Question: I am working on a WebSite project...I have c# experience but not HTML or CSS nor much ASP.Net...I am doing the middle-tier portion of a project. Because my UI teammate has been unabailable I have had to do a portion of her work. The following is a screenshot of a search page that searches for available training sessions:

The following is the markup for the GridView for the page:
'''
<asp:GridView ID="gvSearchResults" runat="server" DataSourceID="SqlDataSource1" AutoGenerateColumns="False" >
<Columns>
<asp:TemplateField HeaderText="SessionName">
<ItemTemplate>
<asp:HyperLink ID="hlSessName" runat="server" Text='<%#((SophosEngine.Training_Sessions)Container.DataItem).Session_Name%>' NavigateUrl='<%#"~/About.aspx?sid=" + ((SophosEngine.Training_Sessions)Container.DataItem).Session_ID.ToString() %>'>
</asp:HyperLink>
</ItemTemplate>
</asp:TemplateField>
<asp:TemplateField HeaderText="SessionDescription">
<ItemTemplate>
<asp:Label ID ="lblTestSessDesc" runat="server" Text='<%#((SophosEngine.Training_Sessions)Container.DataItem).Session_Description%>'></asp:Label>
</ItemTemplate>
</asp:TemplateField>
</Columns>
</asp:GridView>
'''
The following is the line from the markup that I am getting the 'Unable to cast object of type 'System.Data.DataRowView' to type 'SophosEngine.Training_Sessions'.'error on:
'''
<asp:HyperLink ID="hlSessName" runat="server" Text='<%#((SophosEngine.Training_Sessions)Container.DataItem).Session_Name%>' NavigateUrl='<%#"~/About.aspx?sid=" + ((SophosEngine.Training_Sessions)Container.DataItem).Session_ID.ToString() %>'>
'''
The following is the code for the event handler:
'''
protected void btnSearch_Click(object sender, EventArgs e)
{
string Search = txbSearch.Text;
Training_Sessions mySearchedSess = new Training_Sessions();
List<Training_Sessions> mySessions;
mySessions = Training_Sessions.SearchClasses(Search);
gvSearchResults.DataSource = mySessions;
gvSearchResults.DataBind();
}
'''
The following is the middle tier code for the 'Training_Session' class:
'''
public static List<Training_Sessions> SearchClasses(string SearchInput)
{
List<Training_Sessions> SearchSessList = new List<Training_Sessions>();
SqlConnection conn = new SqlConnection("Data Source=server.database.windows.net,1433,1433;Initial Catalog=Sophos;Integrated Security=False;User ID=SQLadmin;Password=Sophos123;Connect Timeout=10000;Encrypt=False;TrustServerCertificate=False");
using (conn)
{
using (SqlCommand command = conn.CreateCommand())
{
try
{
conn.Open();
}
catch (Exception e)
{
command.Parameters.Add("@Exception", e).Value = e.ToString();
command.CommandText = "INSERT INTO Exception (Exception)" + "VALUES (@Exception)";
command.ExecuteNonQuery();
}
command.Parameters.Add("@SessName", SearchInput).Value = SearchInput;
command.Parameters.Add("@SessDesc", SearchInput).Value = SearchInput;
command.Parameters.Add("@SessOrgr", SearchInput).Value = SearchInput;
command.CommandText = "SELECT * FROM Session WHERE SessionName LIKE '%'+ @SessName + '%' OR SessionDescription";// LIKE '%' + @SessDesc + '%' OR Organizer LIKE '%' + @SessOrgr + '%'";
using (SqlDataReader reader = command.ExecuteReader())
{
// Loop over the results
while (reader.Read())
{
Training_Sessions temp = new Training_Sessions(reader);
SearchSessList.Add(temp);
}
}
command.Dispose();
}
conn.Close();
return SearchSessList;
}
}
'''
I'm a bit perplexed because I pretty much copy and pasted the code from the markup from another page that has the same functionality but am getting errors on this one for some reason...again I just know c# but am unfamiliar with asp.net.
May someone please help me rectify this? Thanks.
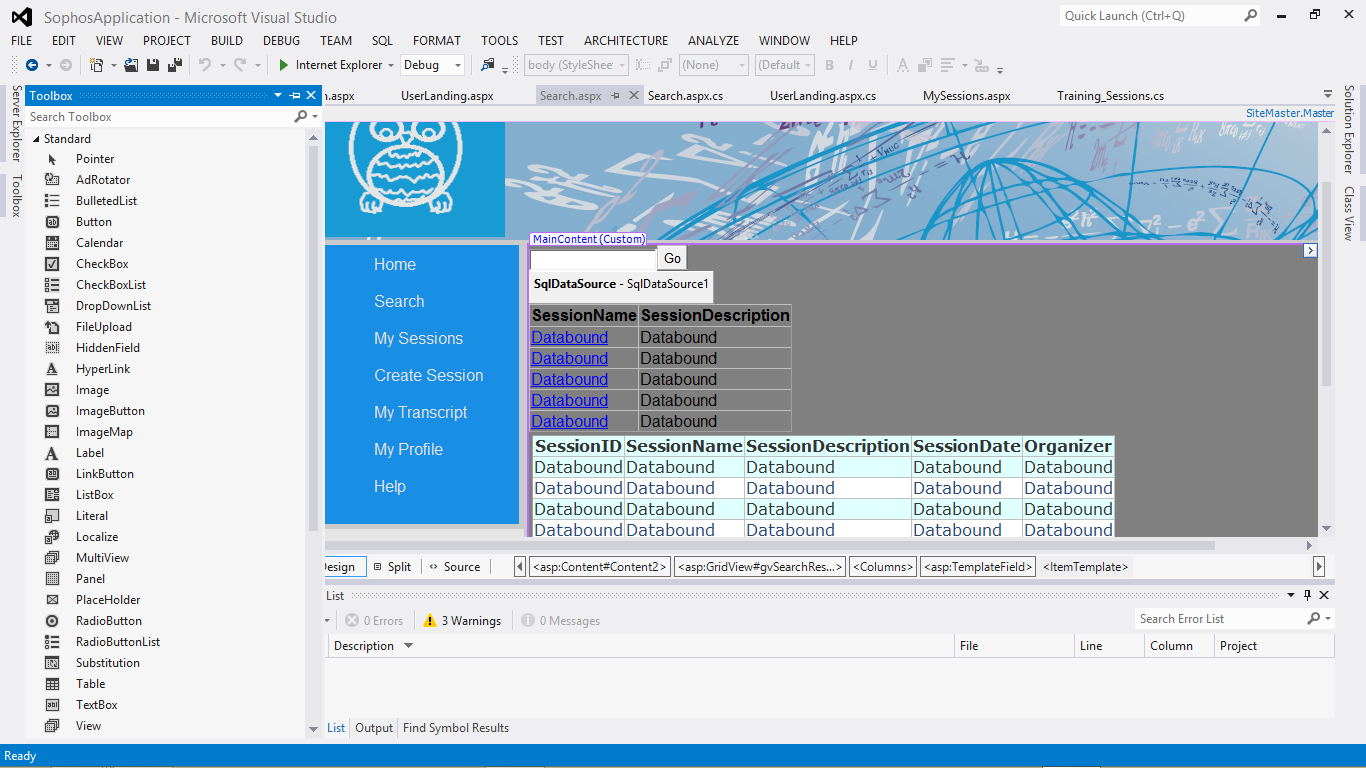
Answer: The 'Container.DataItem' in your error line refers to the data item bound to the current grid row. The code you're invoking appears to expect the rows in the grid to be bound to objects of type 'Library.Class'. In your case you have bound the grid to a 'SQLDataSource', which is not yielding objects of that class.